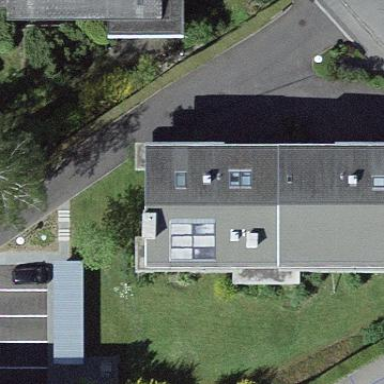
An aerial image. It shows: Image showing building with apartments.